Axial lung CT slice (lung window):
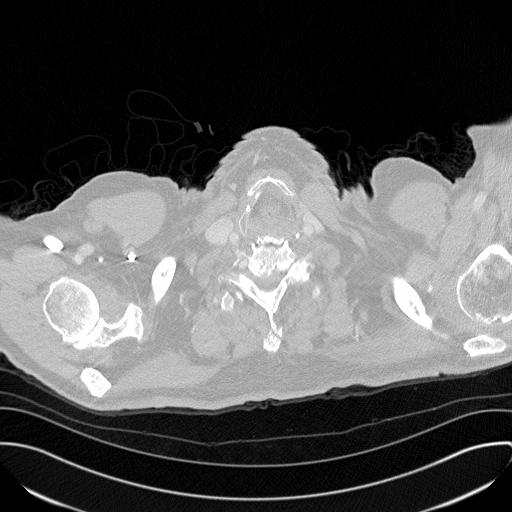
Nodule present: no